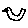
Label: bird